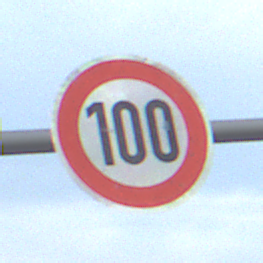
Verkehrszeichen: Geschwindigkeit100
Umgebung: Outdoor, Nature
Tageszeit: SunriseSunset
Wetter: PartlyCloudy
Licht: Natural
Jahreszeit: NotSpecified
Kontrast: MediumContrast